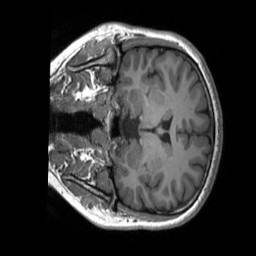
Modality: T1w
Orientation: coronal
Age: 28
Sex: female
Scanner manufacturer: siemens
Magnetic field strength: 3 T
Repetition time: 2.3 s
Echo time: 0.00232 s